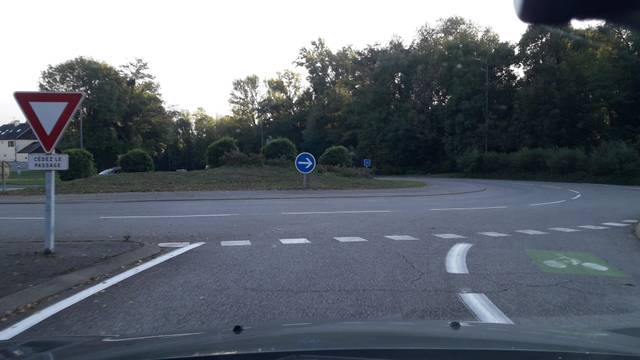
Region: France
Coordinates: 45.594, 5.906